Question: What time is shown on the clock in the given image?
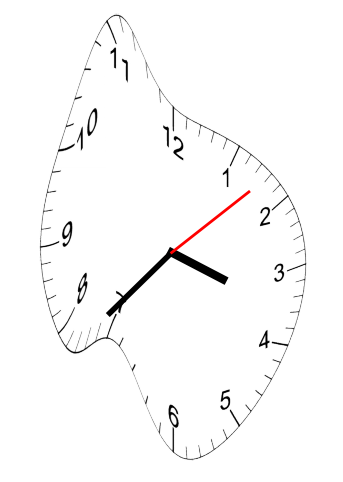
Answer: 03:37:08